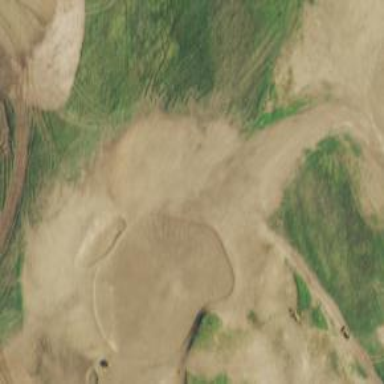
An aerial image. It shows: Golf green.